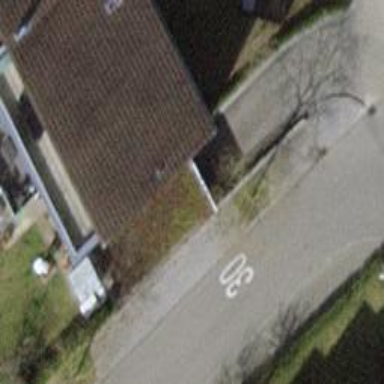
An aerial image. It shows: Parking entrance.